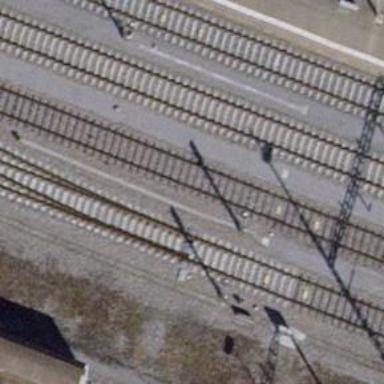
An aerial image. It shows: Railway signal.